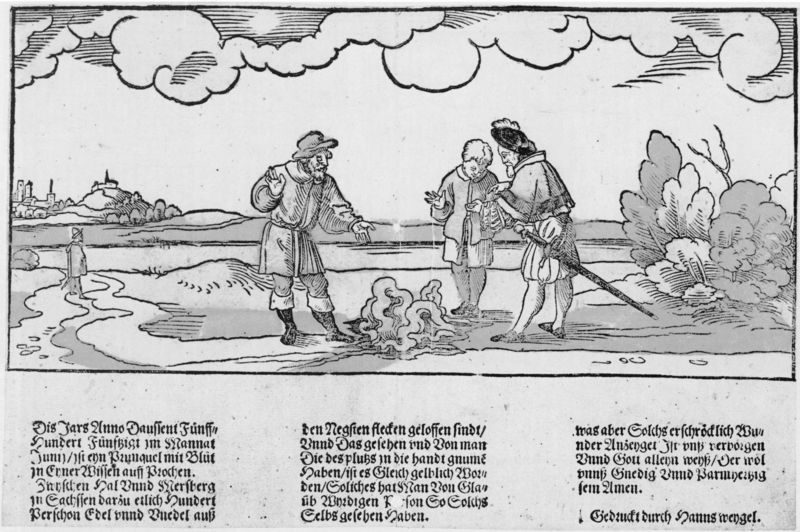
Titel: Dis Jars Anno Daussent Fünff-Hundert Fünftzigt
Künstler: Niklas Stör
Standort: Zürich.
Institution: Wickiana
Schlagwörter: berg, feder, feuer, gruppe, himmel, mann, wasser, weiß, wolken, bäume, landschaft, menschen, stadt, ufer, geste, grau, hut, hüte, männer, reden, schwarz, weg, gespräch, herren, leute, gesicht, stehen, schauen, feld, horizont, hügel, busch, büsche, gebüsch, kirche, boden, drei, gewänder, kind, pflanzen, wald, schrift, ort, grafik, graphik, spalten, figuren, fluß, deutsch, zeigen, buch, burg, haufen, druck, druckgraphik, schraffur, radierung, seite, illustration, schwarzweiß, schwert, text, stiefel, ritter, mittelalter, verbeugen, diskussion, kupferstich, strophen, gewölk, furt, böume, buchillustration, illustrationm, disskusion, wengel